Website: home-depot
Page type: delivery-shipping
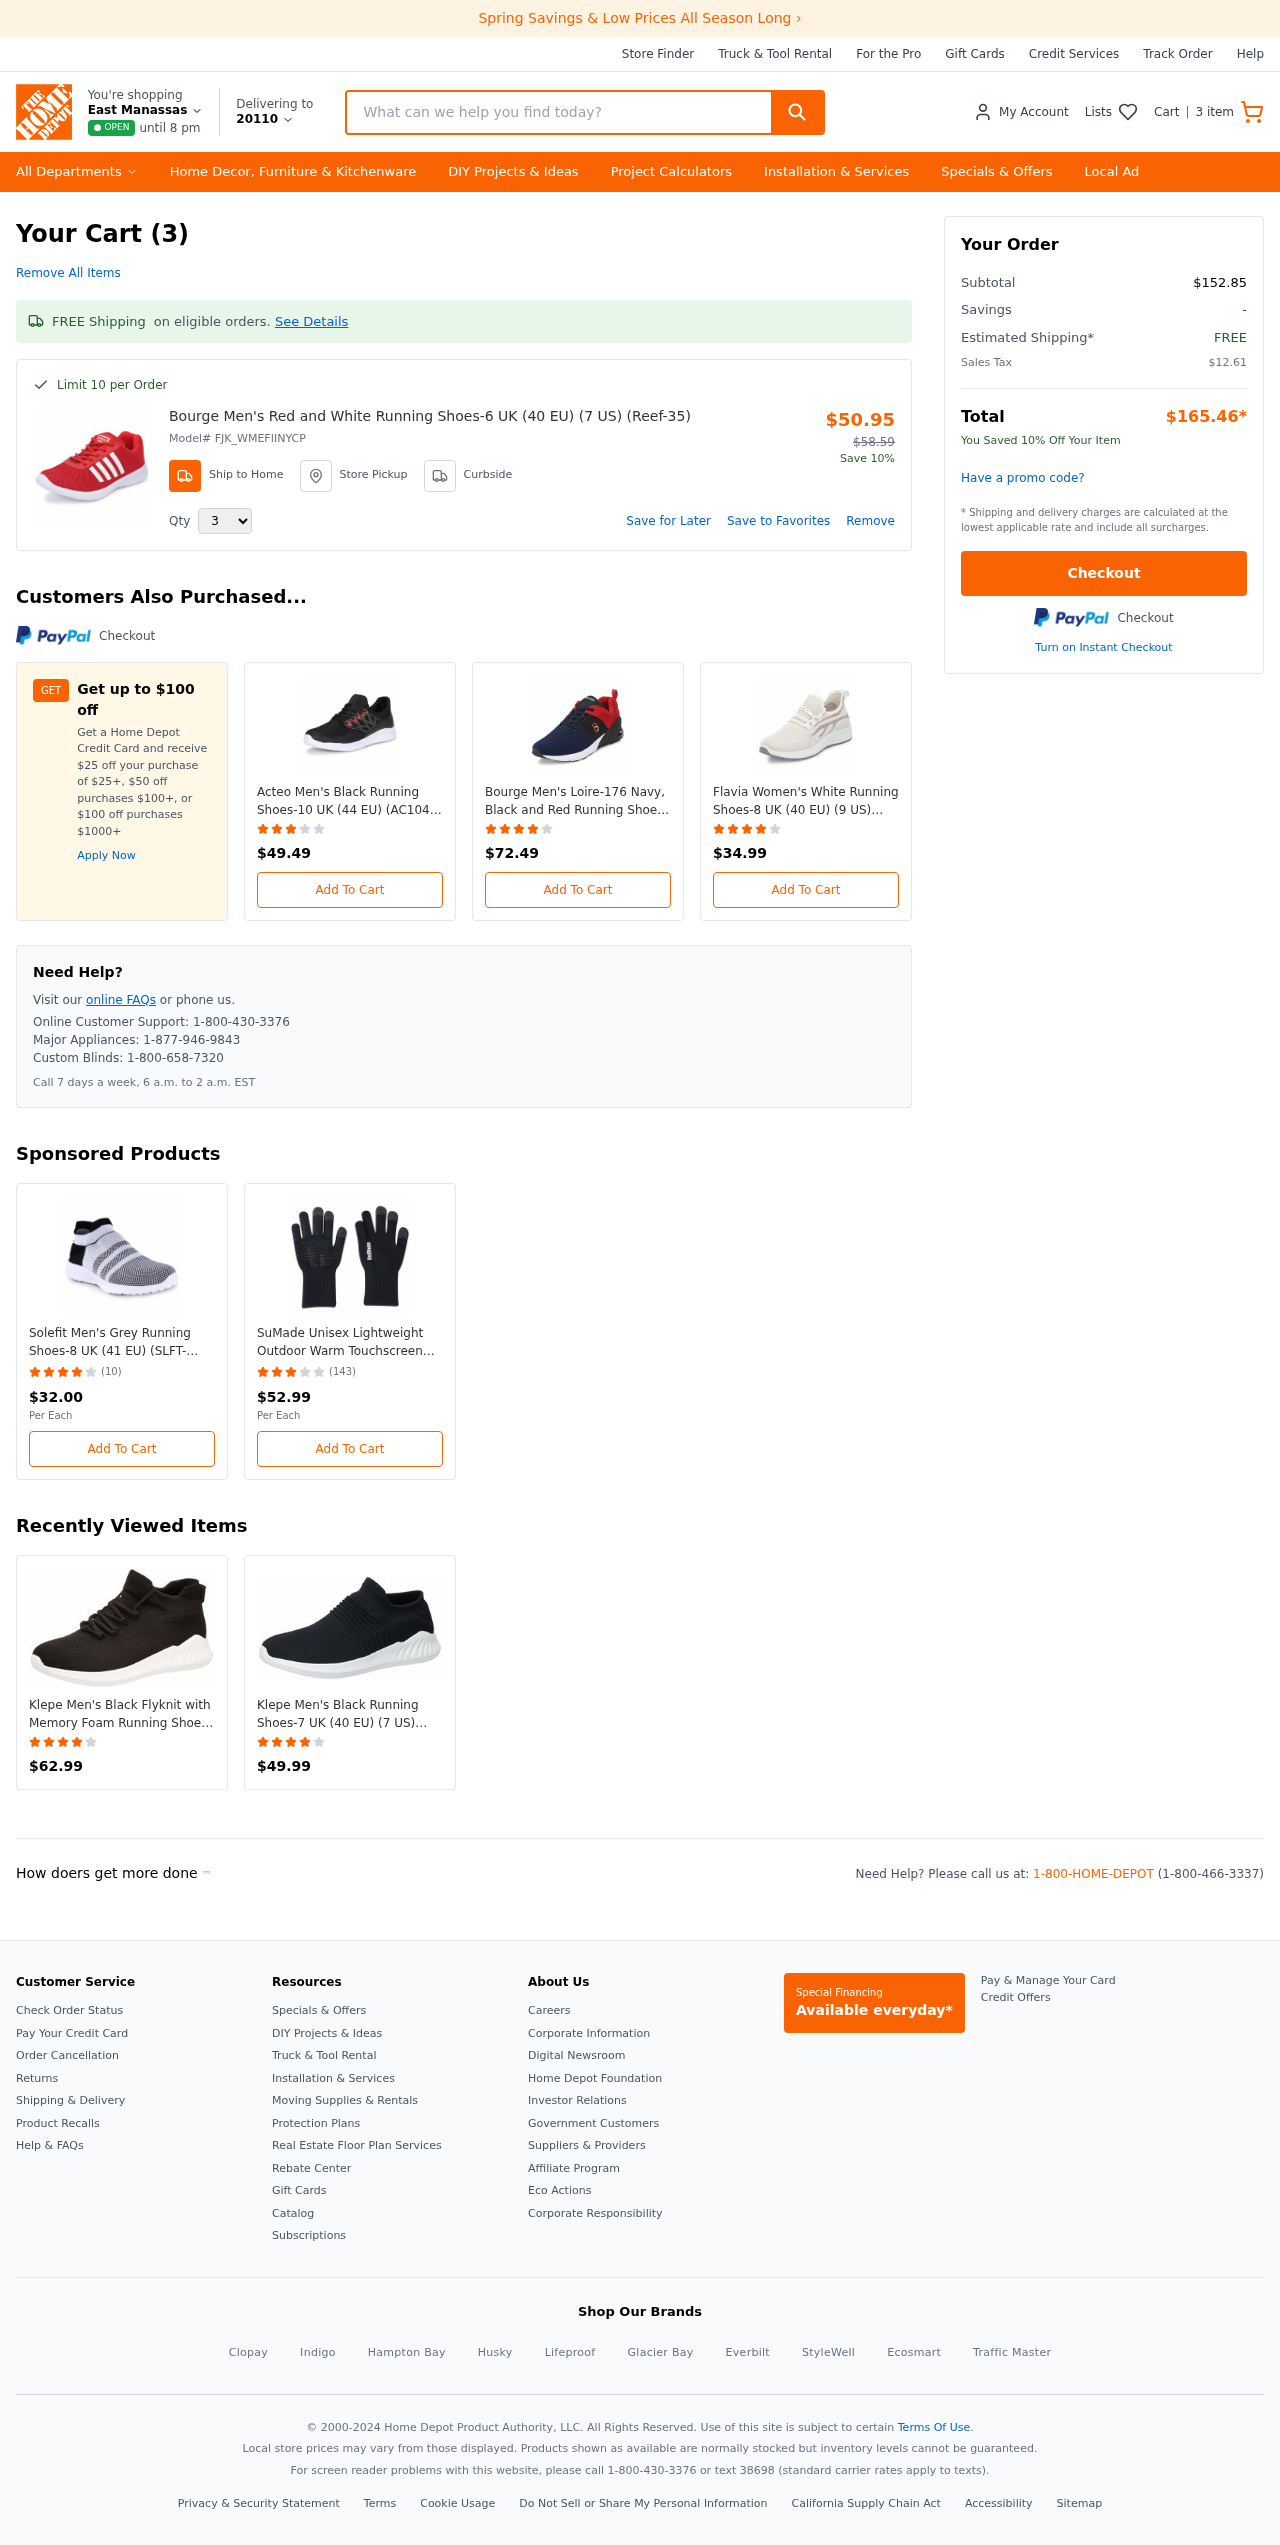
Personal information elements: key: PII_CITY_STATE
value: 20110
Product elements: key: PRODUCT1_NAME
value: Bourge Men's Red and White Running Shoes-6 UK (40 EU) (7 US) (Reef-35)
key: PRODUCT1_PRICE
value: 50.95
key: PRODUCT1_QUANTITY
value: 3
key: PRODUCT2_NAME
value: Acteo Men's Black Running Shoes-10 UK (44 EU) (AC1042-Black)
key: PRODUCT2_PRICE
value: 49.49
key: PRODUCT2_RATING
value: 3.9
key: PRODUCT3_NAME
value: Bourge Men's Loire-176 Navy, Black and Red Running Shoes-7 UK (41 EU) (8 US) (Loire-176-07)
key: PRODUCT3_PRICE
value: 72.49
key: PRODUCT3_RATING
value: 4.1
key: PRODUCT4_NAME
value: Flavia Women's White Running Shoes-8 UK (40 EU) (9 US) (FKT/SP020/WHT)
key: PRODUCT4_PRICE
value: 34.99
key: PRODUCT4_RATING
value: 4.1
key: PRODUCT5_NAME
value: Solefit Men's Grey Running Shoes-8 UK (41 EU) (SLFT-1120)
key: PRODUCT5_NUM_RATINGS
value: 10
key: PRODUCT5_PRICE
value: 32
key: PRODUCT5_RATING
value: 4.6
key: PRODUCT6_NAME
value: SuMade Unisex Lightweight Outdoor Warm Touchscreen Waterproof Windproof Running Driving Cycling Clim
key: PRODUCT6_NUM_RATINGS
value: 143
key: PRODUCT6_PRICE
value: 52.99
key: PRODUCT6_RATING
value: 3.8
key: PRODUCT7_NAME
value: Klepe Men's Black Flyknit with Memory Foam Running Shoes-6 UK (40 EU) (7 US) (KP0331/BLK)
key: PRODUCT7_PRICE
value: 62.99
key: PRODUCT7_RATING
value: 4.4
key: PRODUCT8_NAME
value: Klepe Men's Black Running Shoes-7 UK (40 EU) (7 US) (KP036/BLK)
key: PRODUCT8_PRICE
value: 49.99
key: PRODUCT8_RATING
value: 4.4
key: PRODUCT1_MODEL_ID
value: FJK_WMEFIINYCP
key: PRODUCT1_ORIGINAL_PRICE
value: $58.59
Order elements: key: ORDER_NUM_ITEMS
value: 3
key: ORDER_NUM_ITEMS
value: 3 item
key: ORDER_SUBTOTAL
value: $152.85
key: ORDER_TAX
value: $12.61
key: ORDER_TOTAL
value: $165.46
Search elements: key: HEADER_SEARCH
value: What can we help you find today?